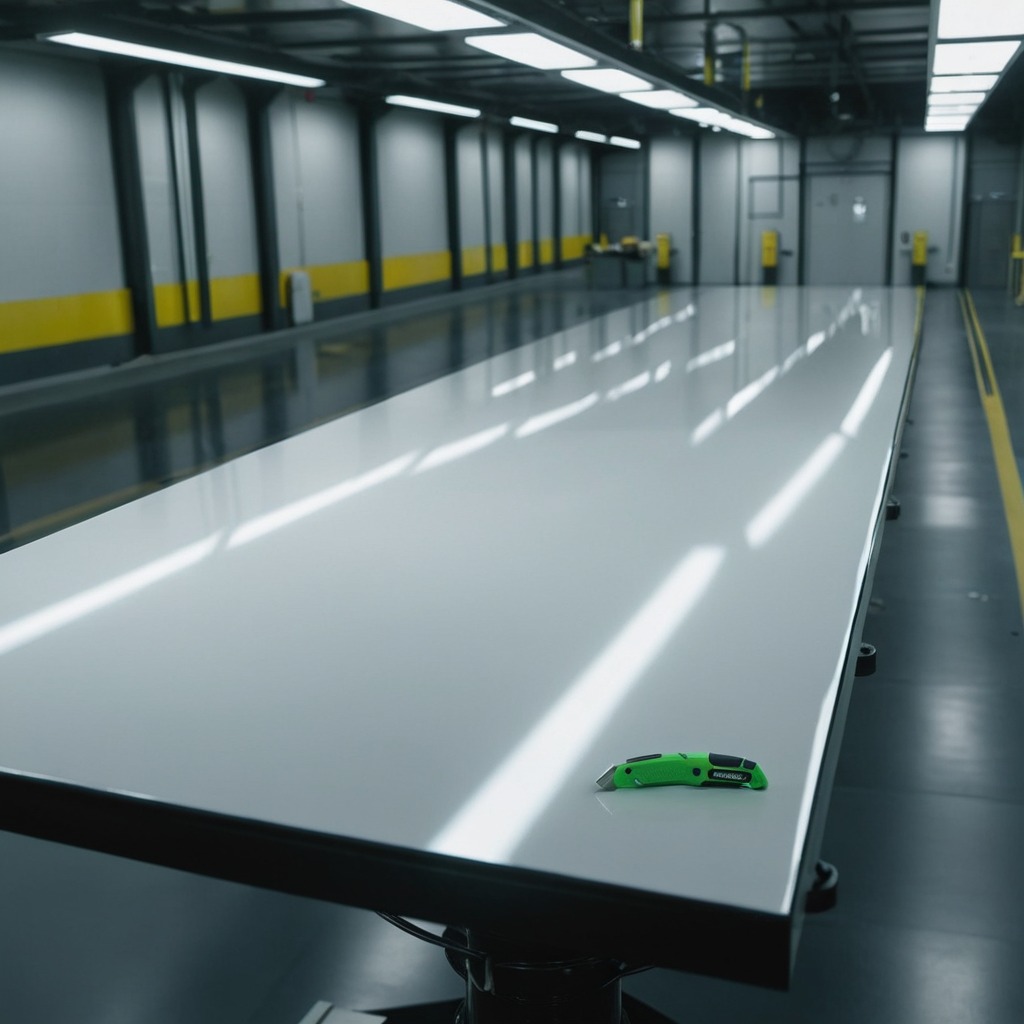
A utility knife is lying on a high-gloss table in a ship maintenance bay industrial lighting.